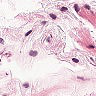
Metastatic tissue present: no